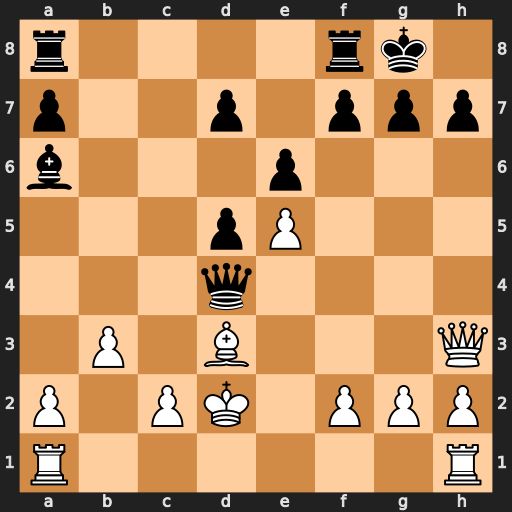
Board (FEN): r4rk1/p2p1ppp/b3p3/3pP3/3q4/1P1B3Q/P1PK1PPP/R6R
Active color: w
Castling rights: -
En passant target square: -
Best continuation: Qxh7#